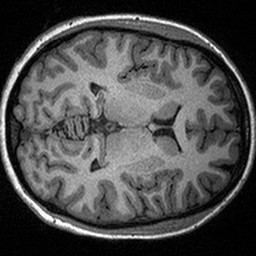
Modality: T1w
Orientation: axial
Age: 25
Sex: female
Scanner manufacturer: siemens
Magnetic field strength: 3 T
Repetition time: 2.3 s
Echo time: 0.00298 s